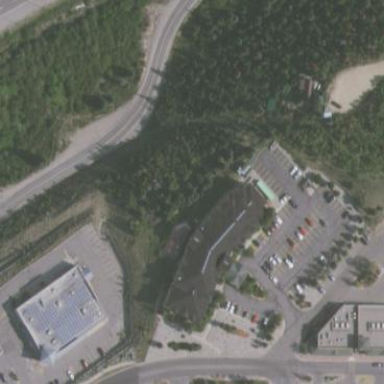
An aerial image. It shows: Hotel building.